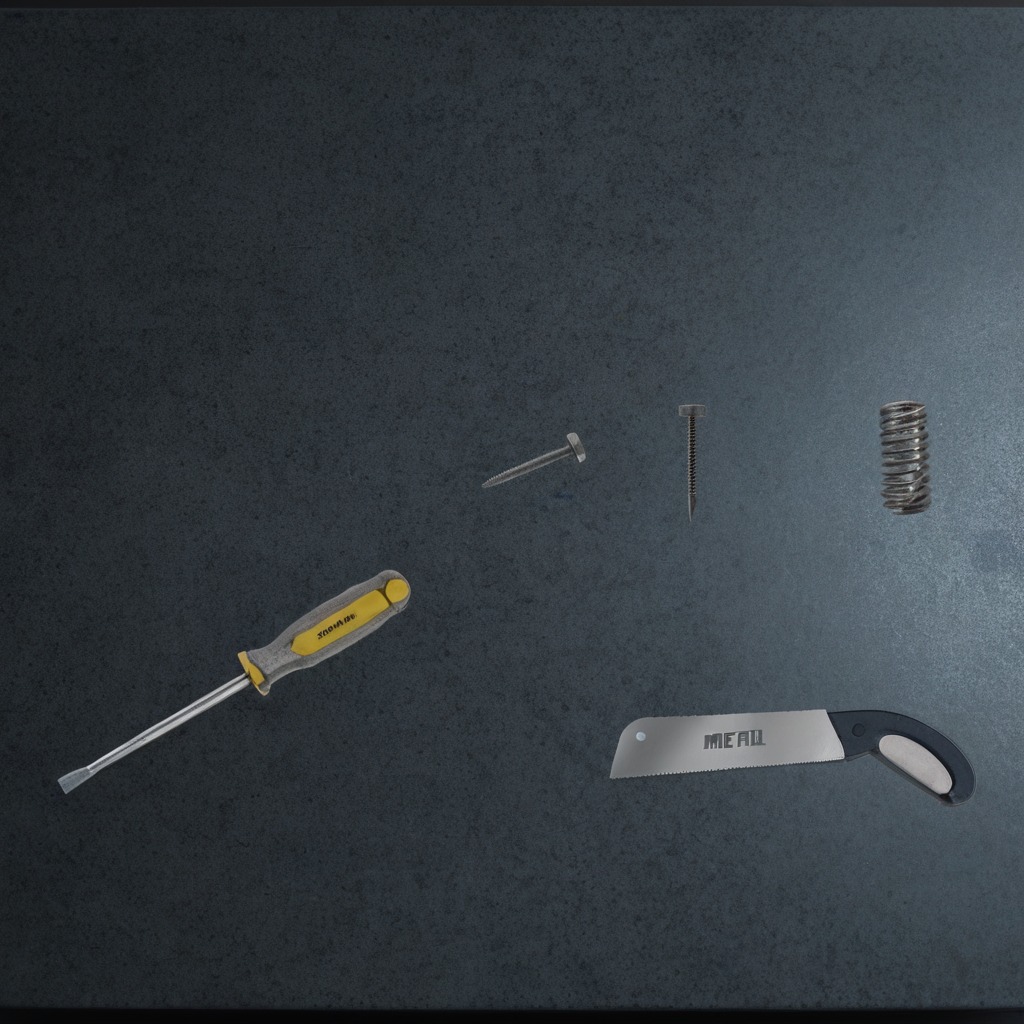
A metal machine screw, an iron nail, a coiled metal spring, a handheld metal saw, and a screwdriver are lying on the clean granite table inside a workshop at night.